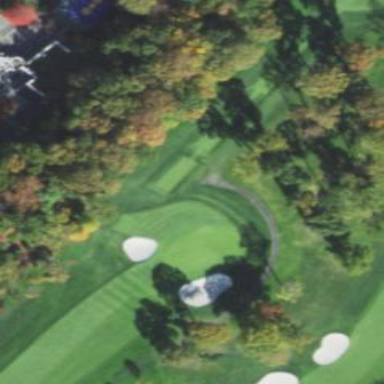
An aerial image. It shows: Grassy area designated as golf tee.